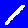
Digit: 1